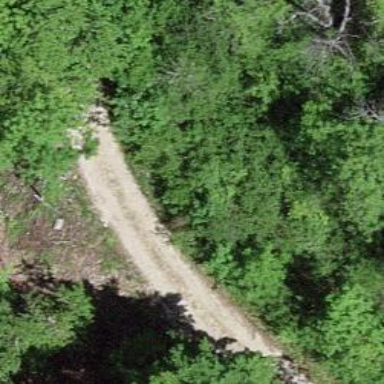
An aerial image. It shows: Gravel track with track type of grade3.